Interaction volume radius: 5 \u00c5
Interaction volume height: 30 \u00c5
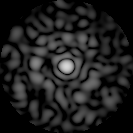
Disorder parameter: 0.864